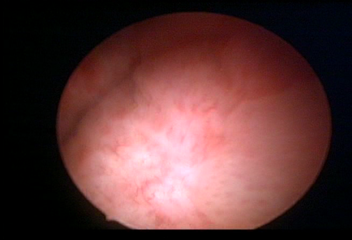
Modality: WLC
Class: Normal mucosa
Bladder cancer association: No